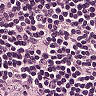
Metastatic tissue present: no